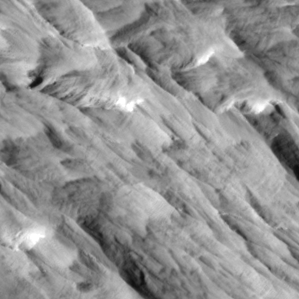
Label: non_frost